Aerial crown-view tile of a tropical tree (Barro Colorado Island, Panama), acquired 20240611:
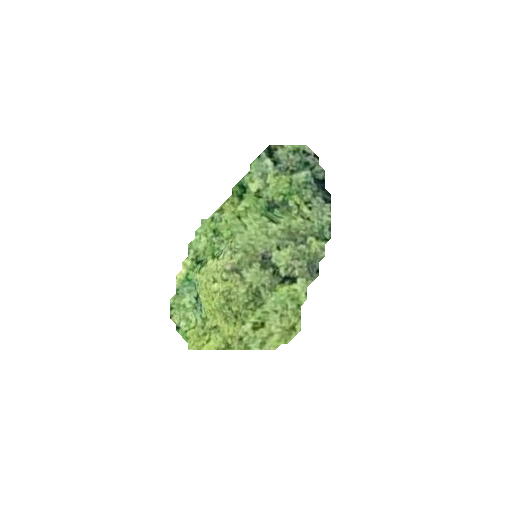
Species: Calophyllum longifolium
GBIF accepted scientific name: Calophyllum longifolium
Crown area: 35.651 m²